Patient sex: M
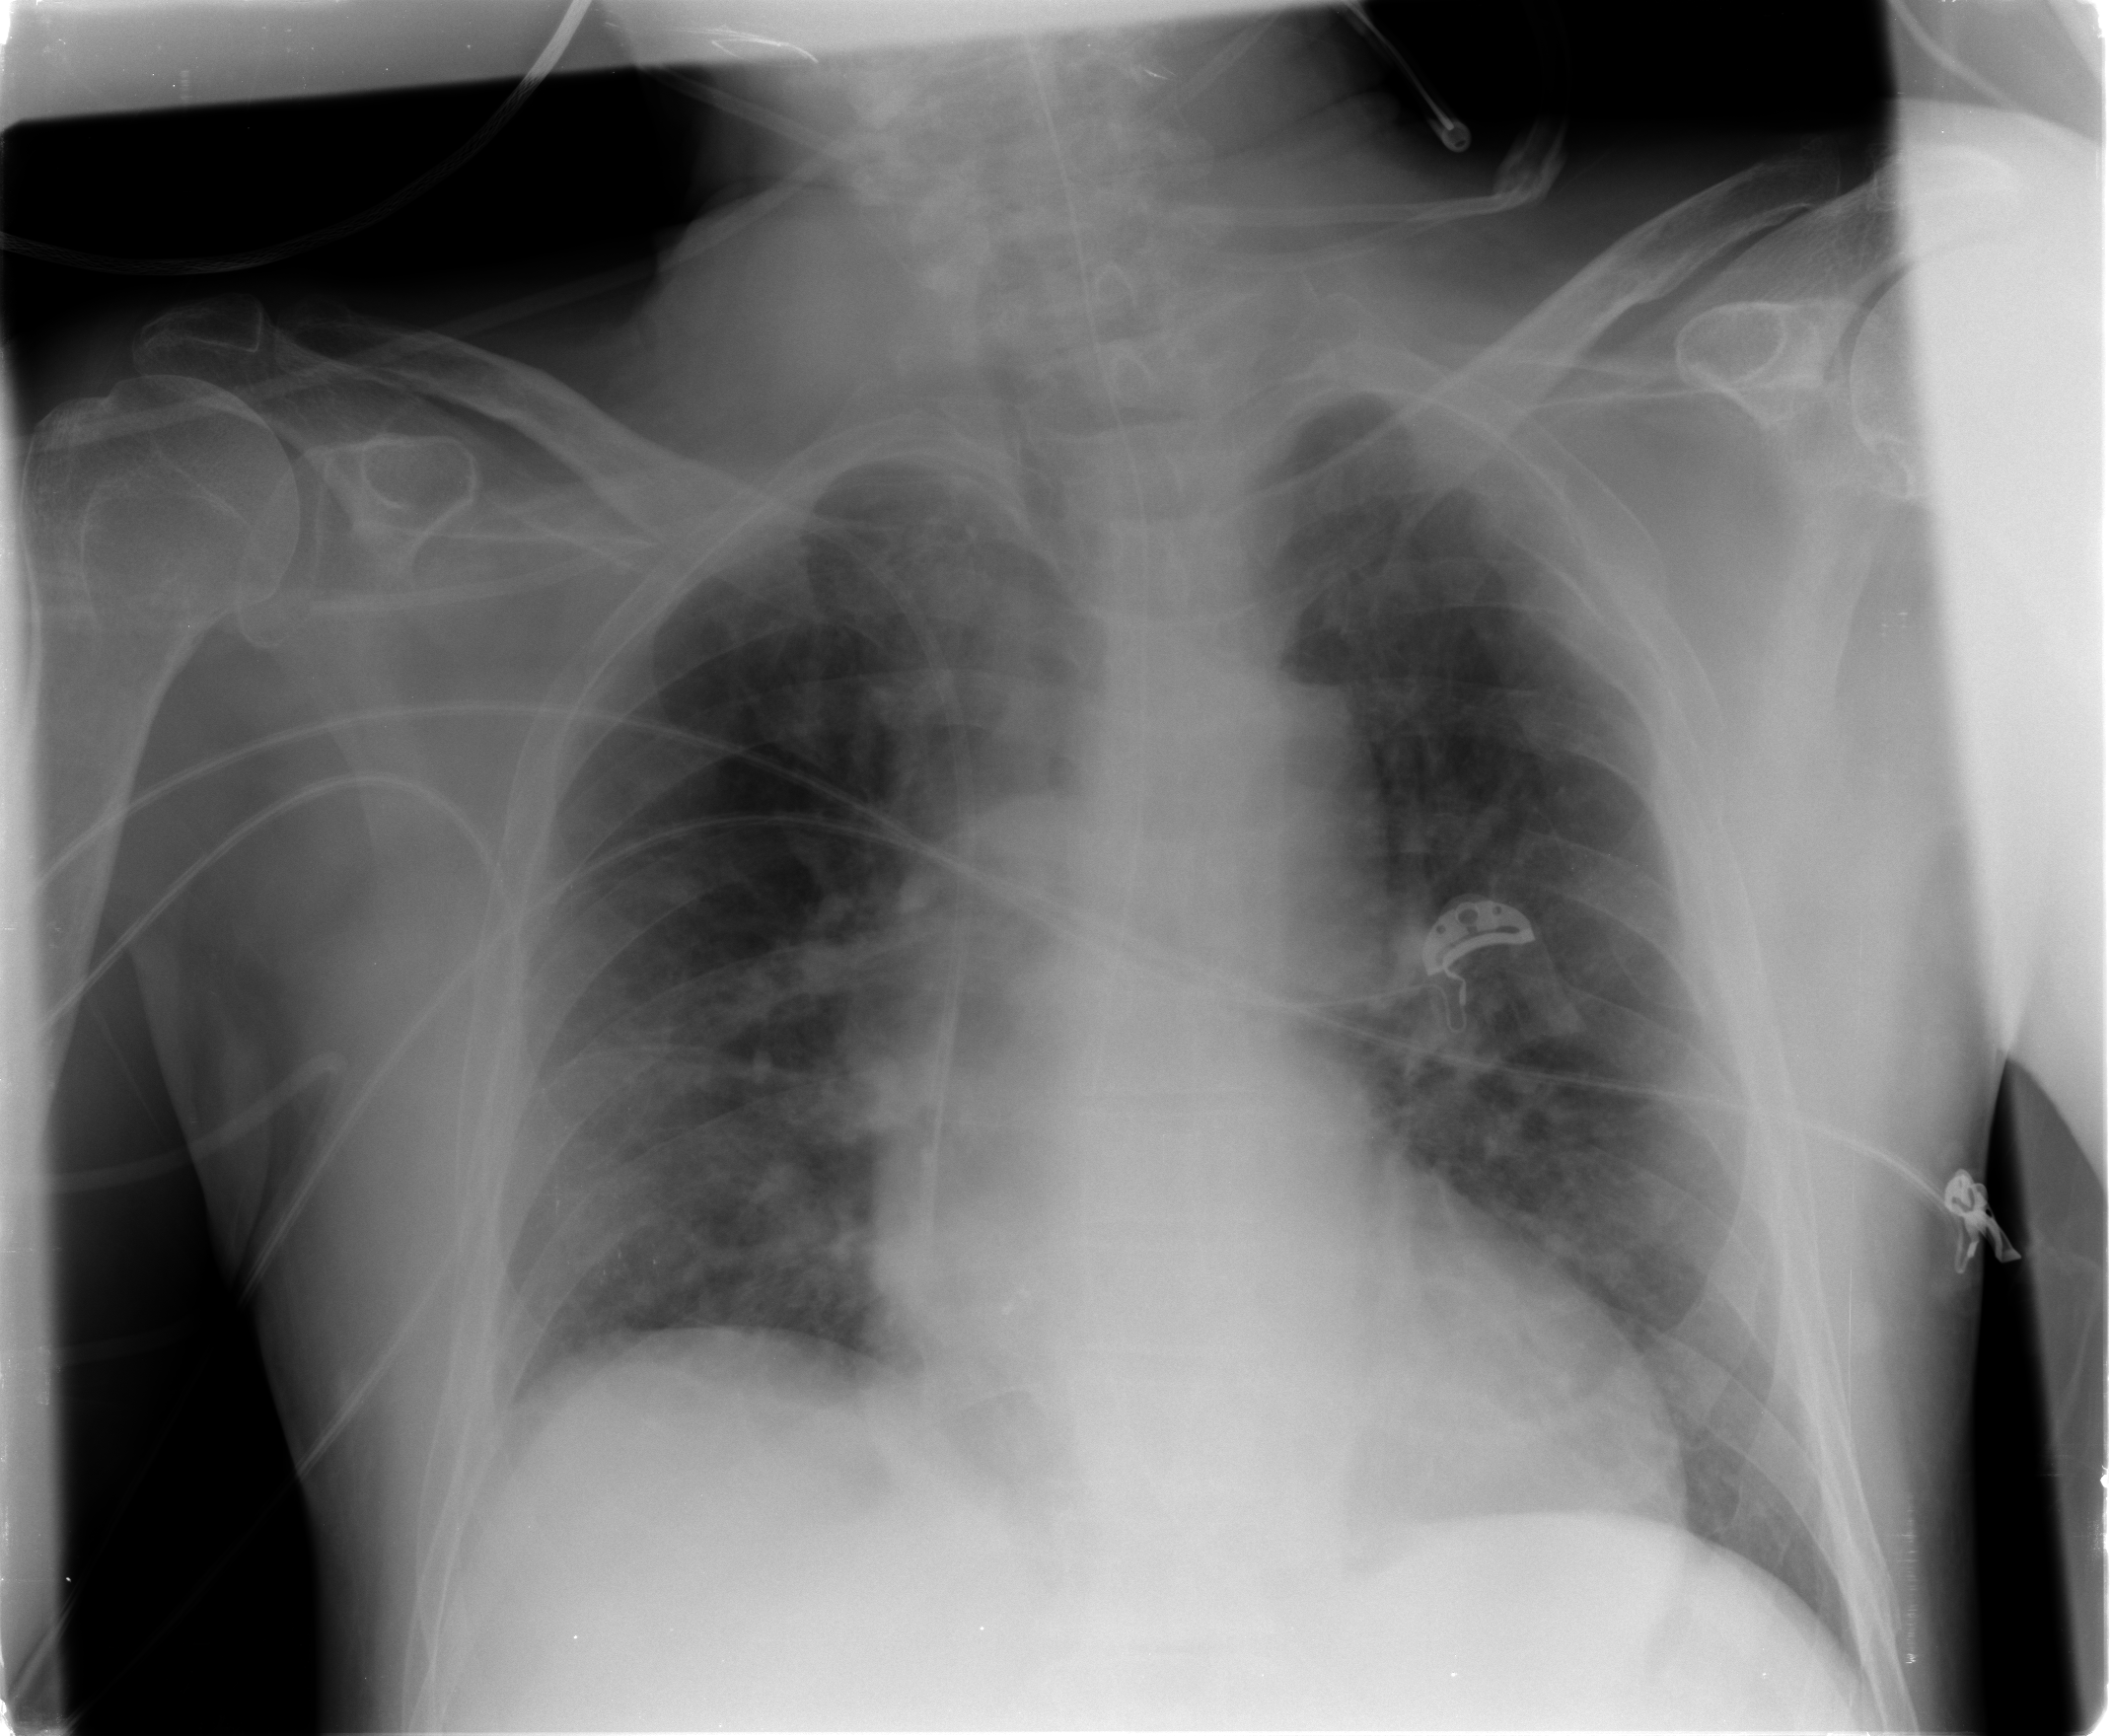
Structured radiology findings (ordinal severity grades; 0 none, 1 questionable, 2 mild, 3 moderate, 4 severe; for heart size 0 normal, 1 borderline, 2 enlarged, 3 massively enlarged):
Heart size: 0
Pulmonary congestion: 1
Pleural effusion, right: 0
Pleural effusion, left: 0
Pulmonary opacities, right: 2
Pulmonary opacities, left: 2
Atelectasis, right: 1
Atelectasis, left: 1